Question: i am new to the select2. i just want to know how to add the textbox and button into the select2.
for better understanding i putting picture here that you might be clear about my question. any answer is appreciated. please help me .

html code..
'''
<select style="width:100%" multiple id="e8">
<option value="volvo">Suger</option>
<option value="saab">Saab</option>
<option value="opel">Opel</option>
</select>
<script>
$("#e8").select2({
placeholder: 'Placeholder adding value test',
minimumResultsForSearch: -1,
});
</script>
'''
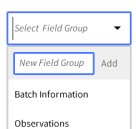
Answer: Here is the answer which i got for this:
'''
<select style="width:100%" multiple id="e8">
<option value="volvo">Suger</option>
<option value="saab">Saab</option>
<option value="opel">Opel</option>
</select>
<script>
$("#e8").select2({
placeholder: 'Placeholder adding value test',
minimumResultsForSearch: -1,
});
$(".select2-drop").append('<div><input type="text" style="width: 86%;
padding: 9px;"name="lname"><input class="PrimaryBtn" type="submit" value="Add"></div>');
</script>
'''